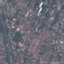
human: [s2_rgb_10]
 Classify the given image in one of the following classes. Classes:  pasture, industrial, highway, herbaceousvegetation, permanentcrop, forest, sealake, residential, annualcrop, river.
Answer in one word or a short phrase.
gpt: Residential